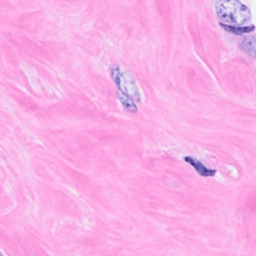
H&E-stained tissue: Breast